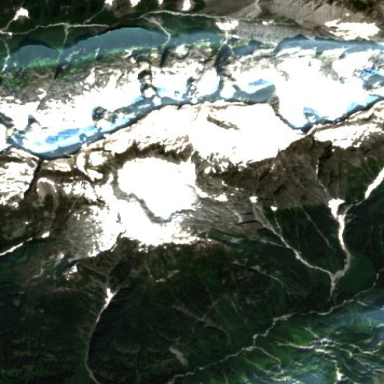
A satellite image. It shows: Stunning view of glacier.